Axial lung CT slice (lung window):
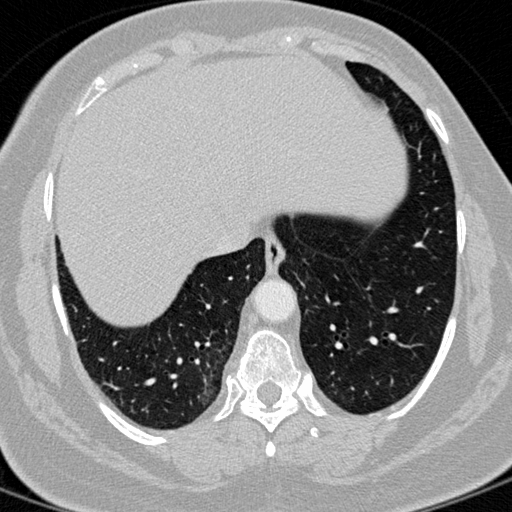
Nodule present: no